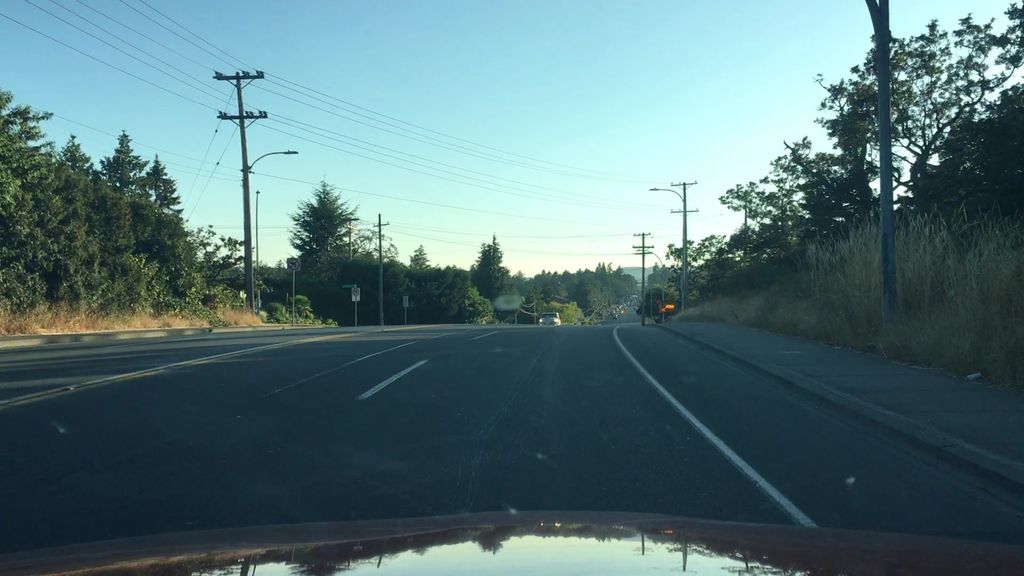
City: victoria